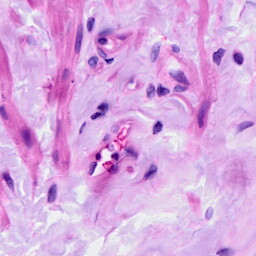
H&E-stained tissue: Ovarian